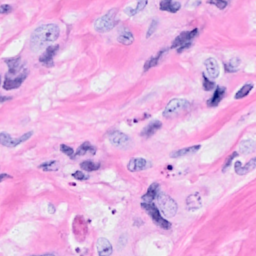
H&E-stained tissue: Breast